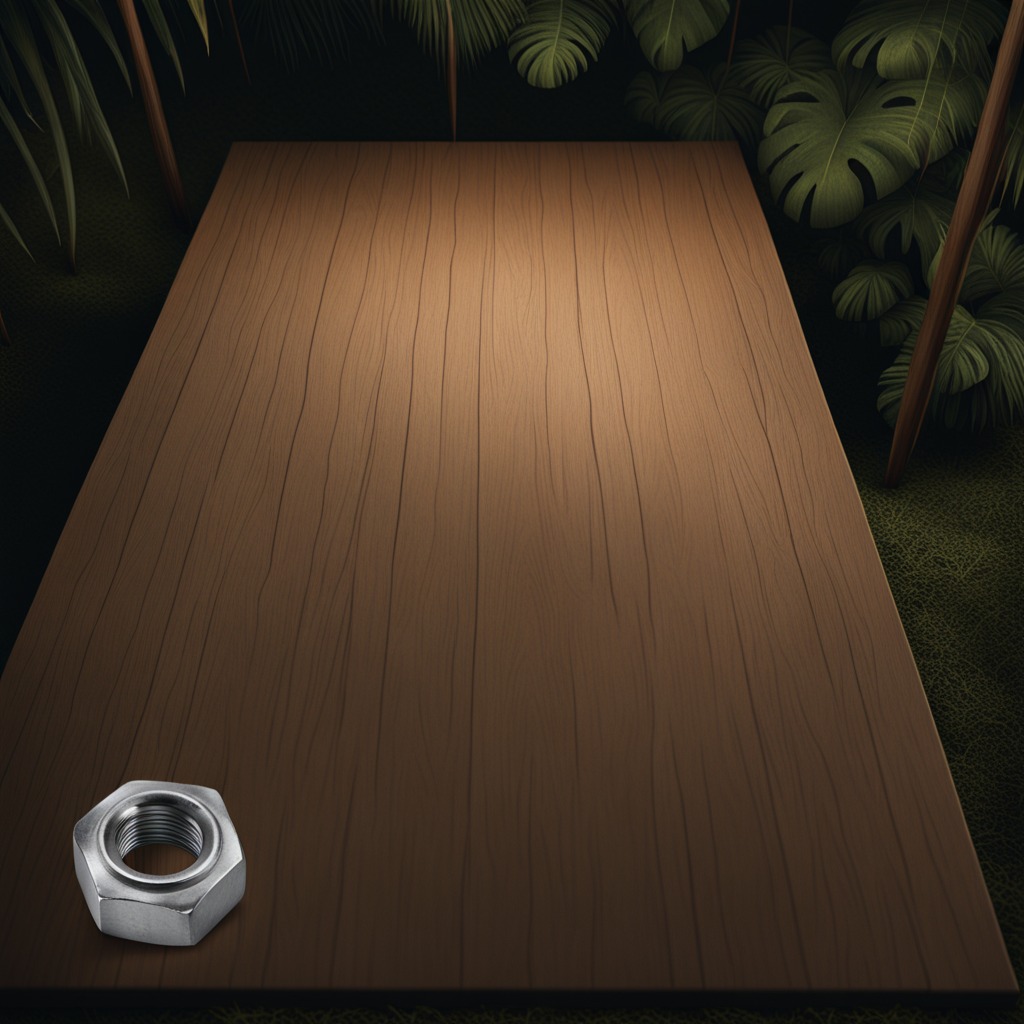
A metal nut is lying on a wooden table inside a jungle field workshop tent at night.